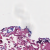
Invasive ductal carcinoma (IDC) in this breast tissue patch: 0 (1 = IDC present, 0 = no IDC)